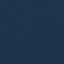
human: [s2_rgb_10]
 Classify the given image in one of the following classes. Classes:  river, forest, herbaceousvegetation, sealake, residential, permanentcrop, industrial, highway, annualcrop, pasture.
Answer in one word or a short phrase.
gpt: SeaLake